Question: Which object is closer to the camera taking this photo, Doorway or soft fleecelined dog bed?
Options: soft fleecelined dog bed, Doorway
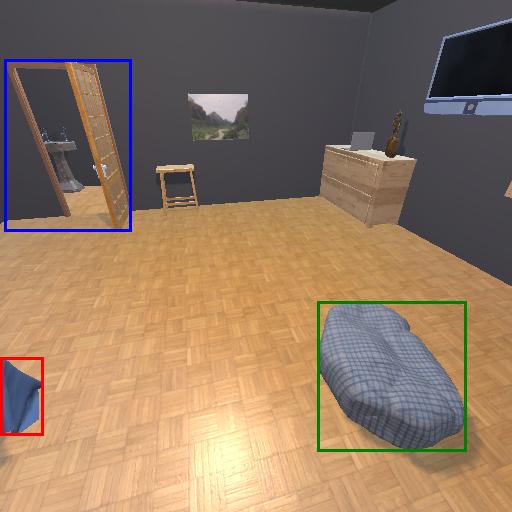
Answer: soft fleecelined dog bed